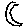
Label: moon